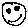
Label: smiley face